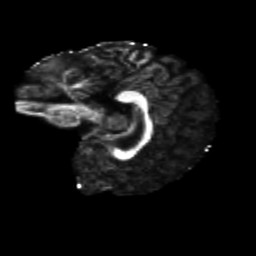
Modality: FA
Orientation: sagittal
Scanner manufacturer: siemens
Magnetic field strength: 3 T
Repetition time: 4.16 s
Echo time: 0.0806 s